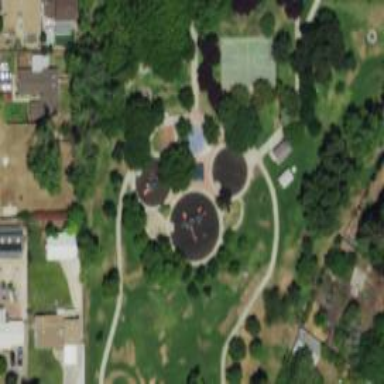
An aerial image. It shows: Water park.